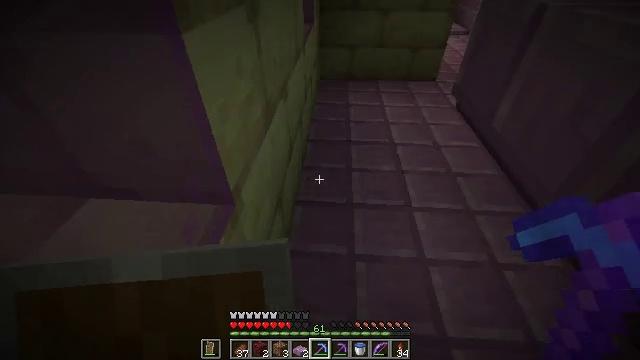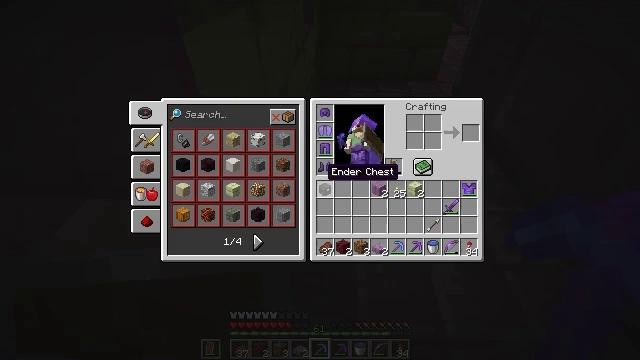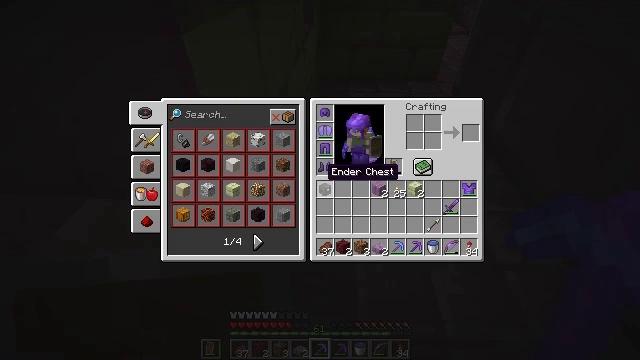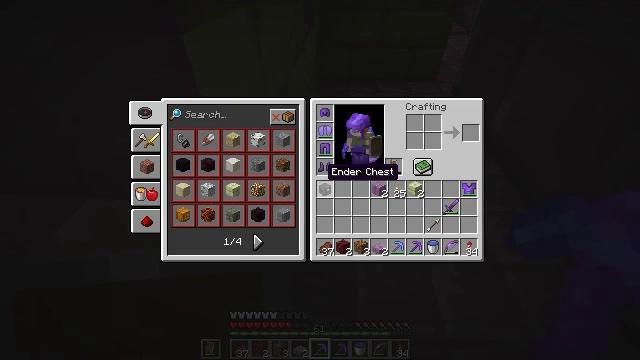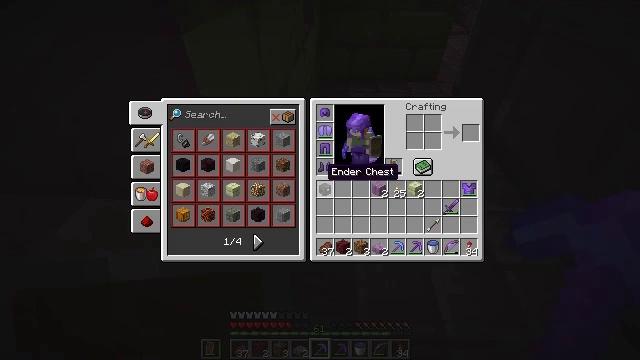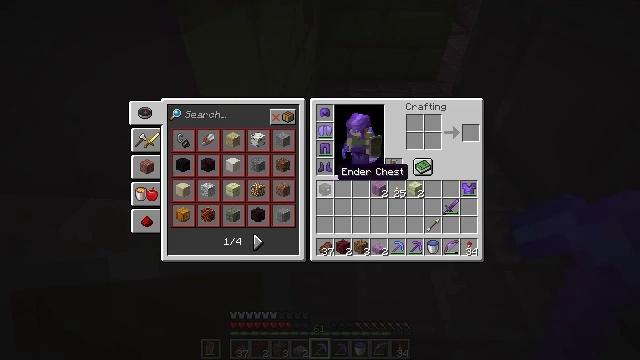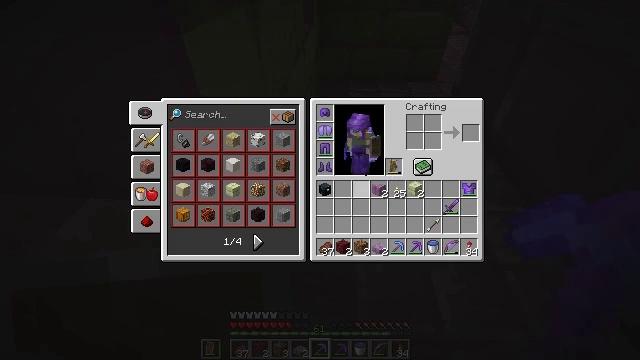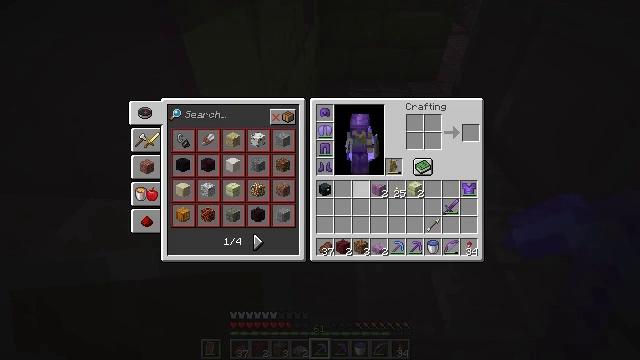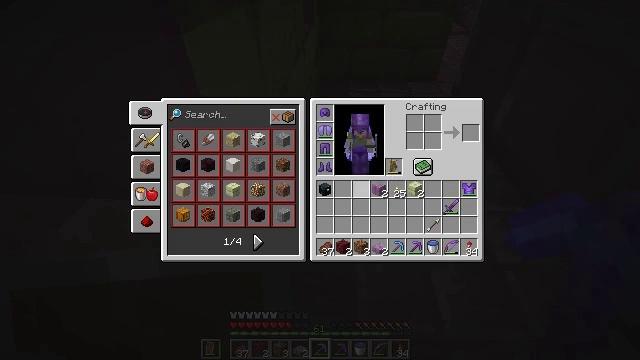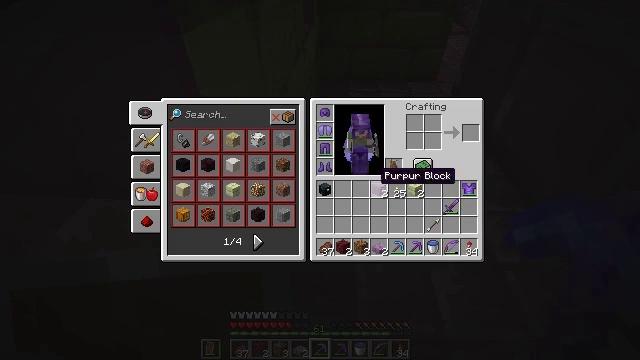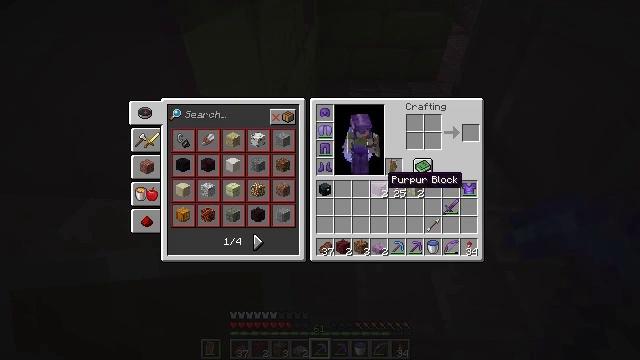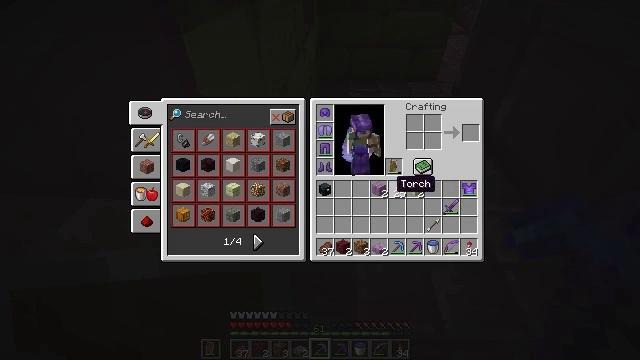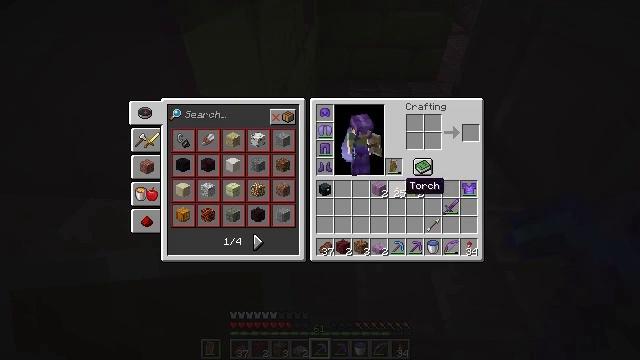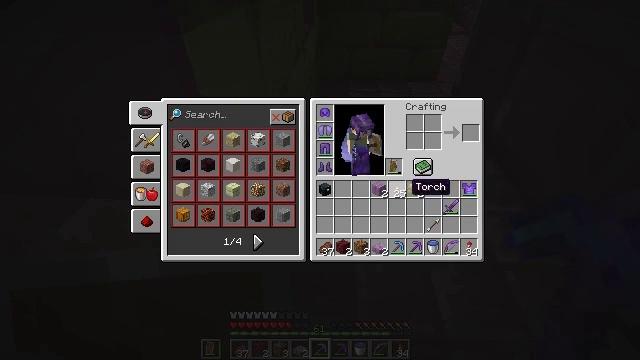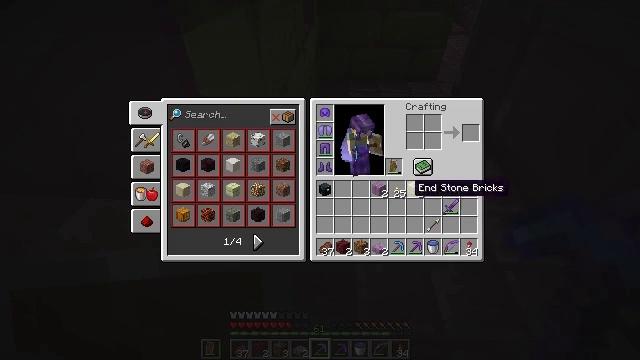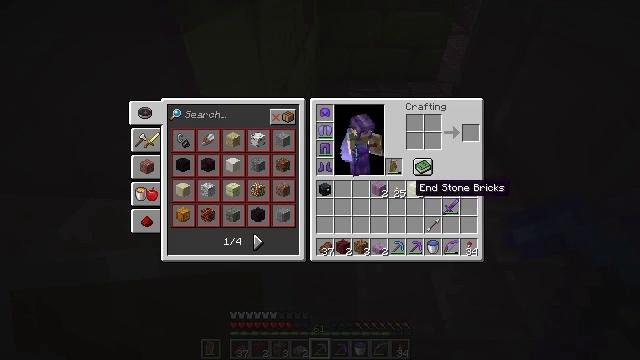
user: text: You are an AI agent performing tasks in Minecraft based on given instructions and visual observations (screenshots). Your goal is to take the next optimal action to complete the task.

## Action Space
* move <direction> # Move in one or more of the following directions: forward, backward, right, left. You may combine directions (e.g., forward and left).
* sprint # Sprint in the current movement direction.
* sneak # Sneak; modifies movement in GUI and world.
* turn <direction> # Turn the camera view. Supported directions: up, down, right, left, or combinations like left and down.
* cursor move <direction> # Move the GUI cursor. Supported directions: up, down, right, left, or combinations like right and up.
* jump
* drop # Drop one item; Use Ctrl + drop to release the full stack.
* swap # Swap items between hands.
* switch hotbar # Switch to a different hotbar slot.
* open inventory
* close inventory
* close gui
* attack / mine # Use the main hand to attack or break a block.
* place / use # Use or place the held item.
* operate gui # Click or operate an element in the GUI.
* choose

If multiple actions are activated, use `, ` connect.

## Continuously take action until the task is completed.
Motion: motion action
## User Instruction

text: Collect the glowing end rod.
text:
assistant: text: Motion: open inventory
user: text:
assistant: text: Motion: open inventory
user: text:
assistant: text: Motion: open inventory
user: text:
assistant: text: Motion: open inventory
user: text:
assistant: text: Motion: turn right
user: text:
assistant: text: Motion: turn right
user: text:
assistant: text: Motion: turn right
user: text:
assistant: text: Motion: sneak
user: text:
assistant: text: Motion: sneak
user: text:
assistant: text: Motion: sneak, turn right
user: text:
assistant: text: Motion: sneak, turn right
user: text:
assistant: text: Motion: sneak, turn right
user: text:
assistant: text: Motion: sneak
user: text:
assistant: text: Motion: sneak
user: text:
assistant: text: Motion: sneak
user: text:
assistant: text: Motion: sneak
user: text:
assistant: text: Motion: sneak
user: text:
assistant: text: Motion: sneak
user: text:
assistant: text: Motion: sneak
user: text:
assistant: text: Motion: sneak
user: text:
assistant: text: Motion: sneak
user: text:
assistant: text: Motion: sneak
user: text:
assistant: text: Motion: sneak
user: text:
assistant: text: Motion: sneak, turn down
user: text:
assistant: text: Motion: sneak, turn down
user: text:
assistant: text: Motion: sneak
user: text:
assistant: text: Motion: sneak
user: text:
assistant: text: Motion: sneak
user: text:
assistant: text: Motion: sneak
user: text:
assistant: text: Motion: sneak